Question: I would like to know how to make AppBarButton Icon to has 2 rows of text. I want to make it like in Windows Calendar:

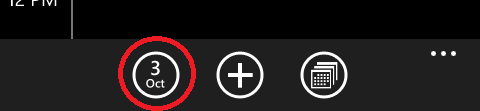
Answer: The AppBarButton doesn't display text or arbitrary Xaml in its Icon. It needs to be a symbol from a font, bitmap, or path. For a calendar display like that you'll be best off with a bitmap.
Since you probably don't want to pregenerate 366 icons you can use RenderTargetBitmap to create them on the fly. Assuming "ButtonImageMaster" is a Xaml snippet with the day and month and calendarButton is the AppBarButton:
'''
RenderTargetBitmap rtb = new RenderTargetBitmap();
await rtb.RenderAsync(ButtonImageMaster);
IBuffer pixelBuffer = await rtb.GetPixelsAsync();
string fileName = "calIcon.png";
StorageFile calIconFile = await ApplicationData.Current.TemporaryFolder.CreateFileAsync(fileName,CreationCollisionOption.ReplaceExisting);
using (IRandomAccessStream stream = await calIconFile.OpenAsync(FileAccessMode.ReadWrite))
{
BitmapEncoder encoder = await BitmapEncoder.CreateAsync(BitmapEncoder.PngEncoderId, stream);
encoder.SetPixelData(
BitmapPixelFormat.Bgra8,
BitmapAlphaMode.Straight,
(uint)rtb.PixelWidth,
(uint)rtb.PixelHeight,
DisplayInformation.GetForCurrentView().LogicalDpi,
DisplayInformation.GetForCurrentView().LogicalDpi,
pixelBuffer.ToArray());
await encoder.FlushAsync();
}
BitmapIcon icon = new BitmapIcon();
icon.UriSource = new Uri("ms-appdata:///temp/"+fileName);
calendarButton.Icon = icon;
'''